Interaction volume radius: 5 \u00c5
Interaction volume height: 20 \u00c5
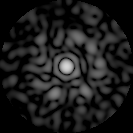
Disorder parameter: 0.8732